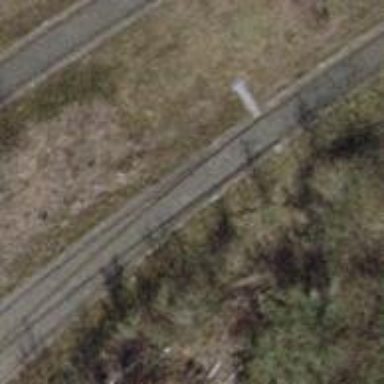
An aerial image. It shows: Railway switch.